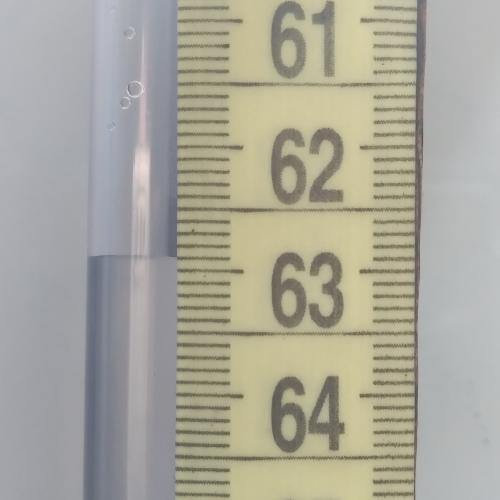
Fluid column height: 62.9 cm